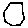
Label: hexagon